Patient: sex F, age 37
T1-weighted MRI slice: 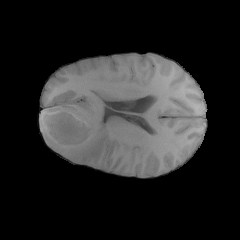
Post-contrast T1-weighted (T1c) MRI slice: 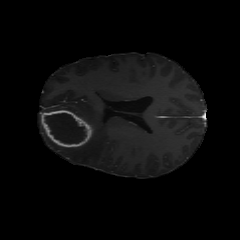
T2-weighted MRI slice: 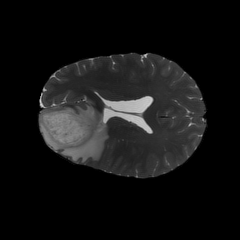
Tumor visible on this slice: yes
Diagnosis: Glioblastoma, IDH-wildtype
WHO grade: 4